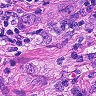
Metastatic tissue present: yes